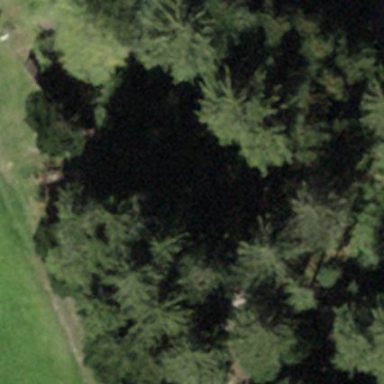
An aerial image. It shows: Forest area.